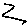
Label: zigzag